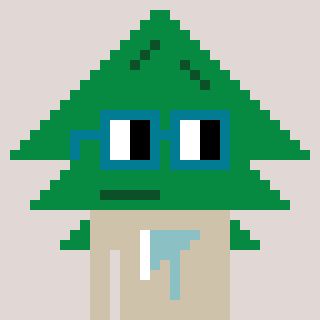
a pixel art character with square dark green glasses, a fir-shaped head and a bege-colored body on a warm background